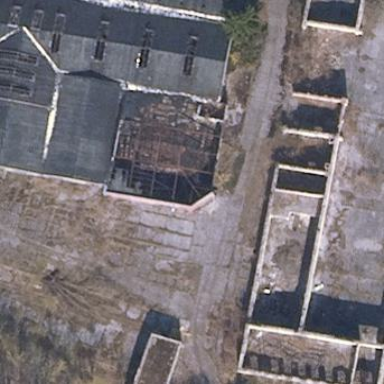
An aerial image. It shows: Ruins of building.